Field crop: maize
Growth stage: 1
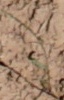
Species: lolium